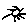
Label: sun